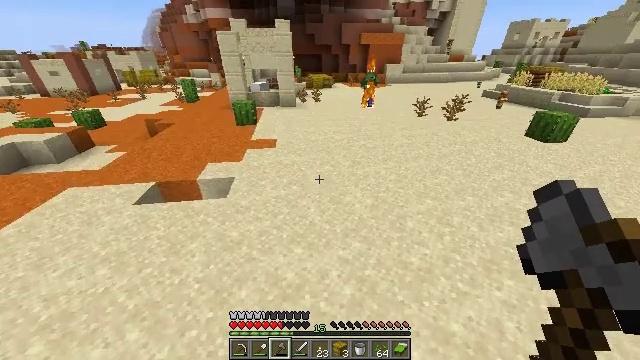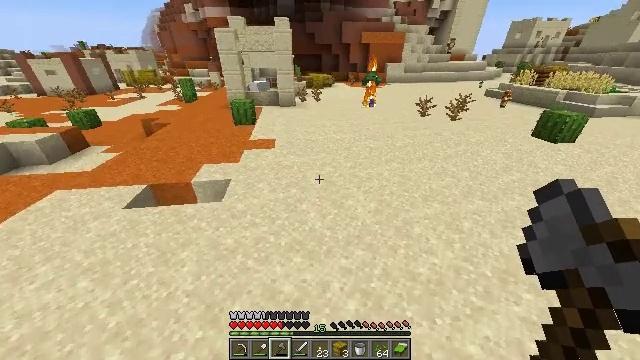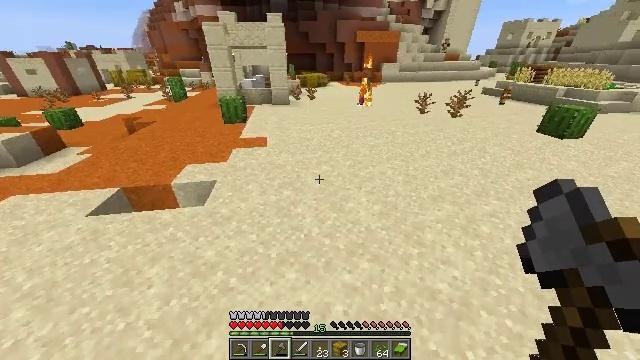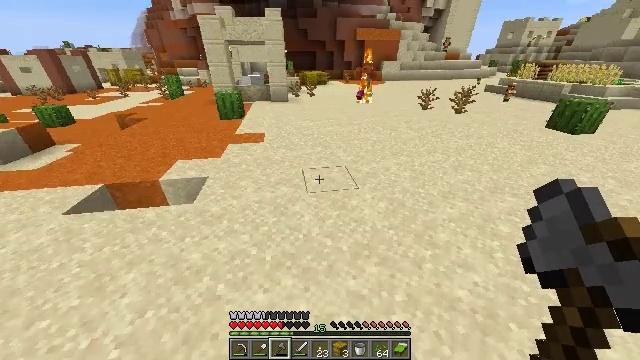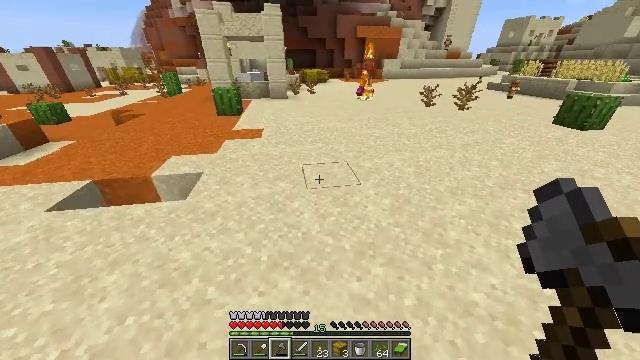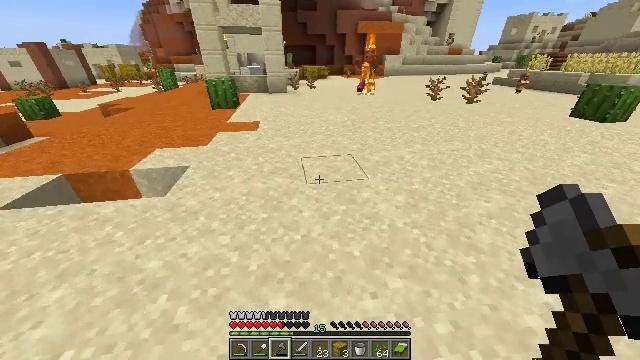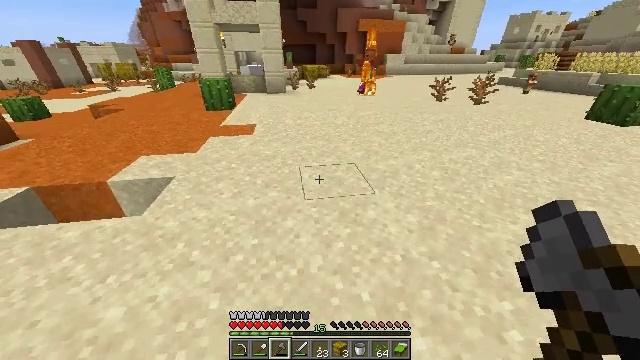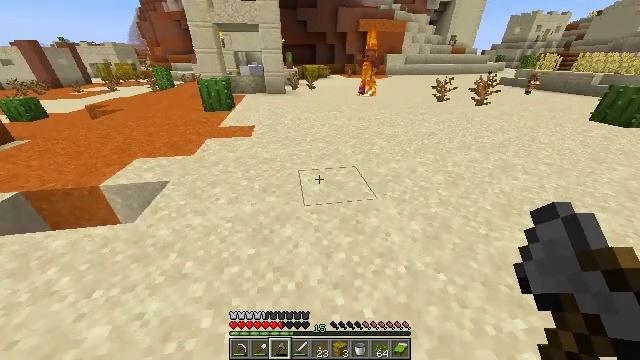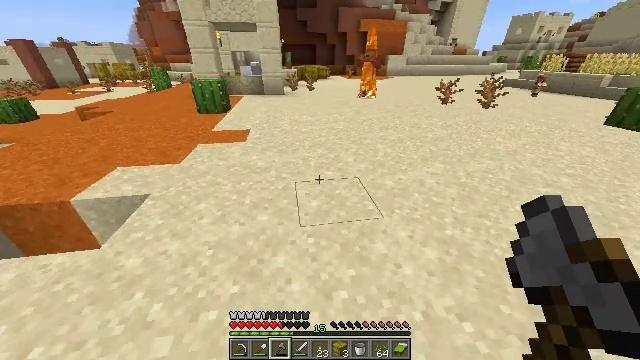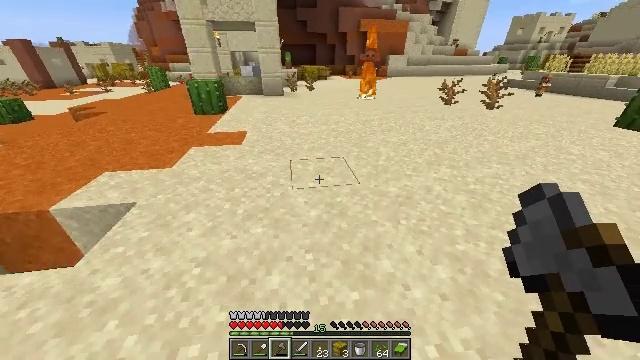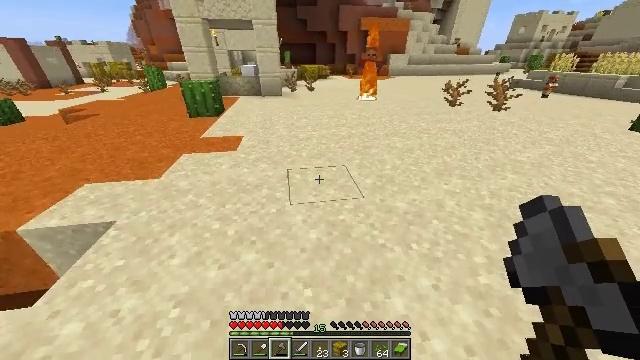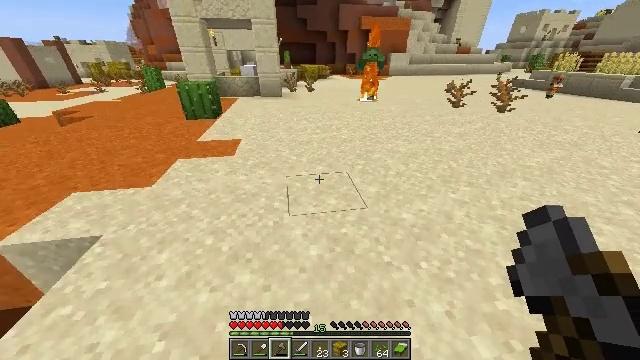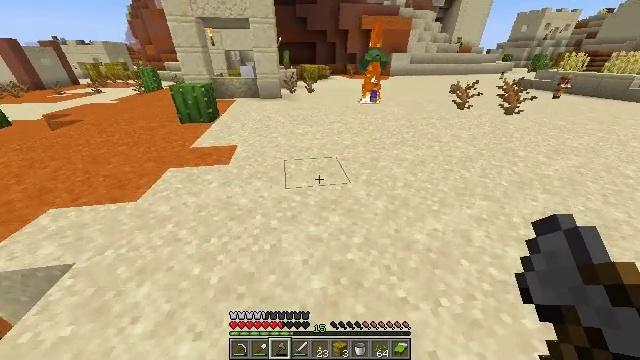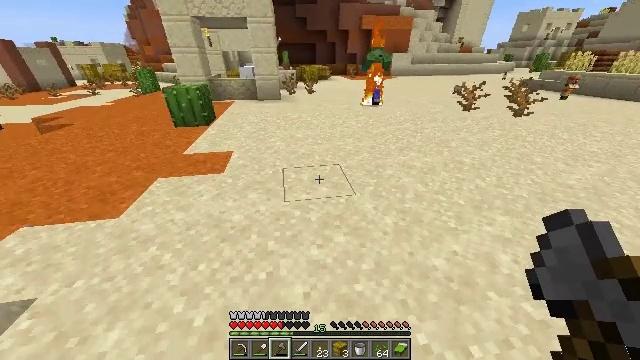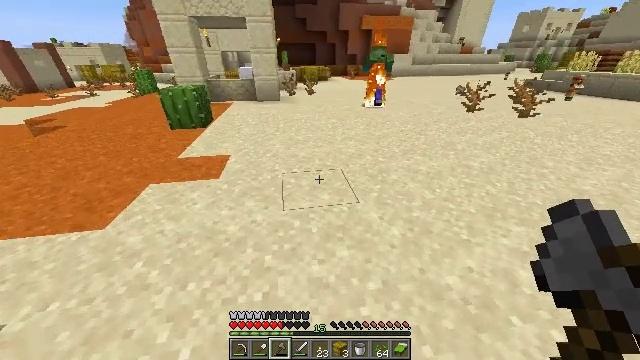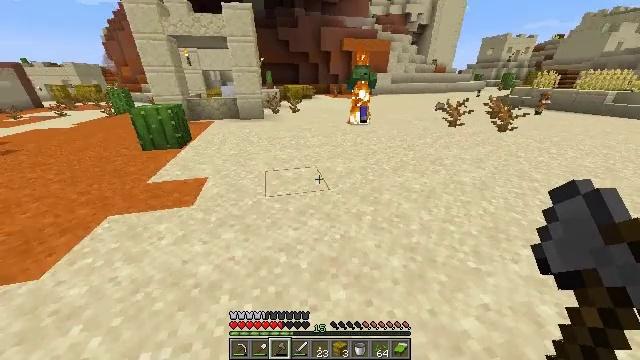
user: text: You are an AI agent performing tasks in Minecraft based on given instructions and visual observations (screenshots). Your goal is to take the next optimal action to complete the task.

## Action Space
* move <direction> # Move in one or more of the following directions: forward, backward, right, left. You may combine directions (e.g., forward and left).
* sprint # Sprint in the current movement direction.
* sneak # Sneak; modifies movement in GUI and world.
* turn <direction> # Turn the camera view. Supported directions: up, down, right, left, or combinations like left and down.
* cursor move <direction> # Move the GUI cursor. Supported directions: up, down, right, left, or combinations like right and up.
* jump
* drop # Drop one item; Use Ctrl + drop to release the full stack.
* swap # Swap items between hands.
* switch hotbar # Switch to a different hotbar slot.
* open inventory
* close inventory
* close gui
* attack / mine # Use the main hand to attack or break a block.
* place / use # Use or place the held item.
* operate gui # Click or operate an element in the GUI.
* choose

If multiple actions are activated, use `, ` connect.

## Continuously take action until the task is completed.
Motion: motion action
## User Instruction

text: Hunt the zombie.
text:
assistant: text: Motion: move forward, sprint
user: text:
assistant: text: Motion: move forward, sprint, turn right
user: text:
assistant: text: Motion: move forward, sprint
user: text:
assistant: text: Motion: move forward, sprint
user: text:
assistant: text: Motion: move forward, sprint
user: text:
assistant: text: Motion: move forward, sprint
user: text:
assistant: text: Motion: move forward, sprint
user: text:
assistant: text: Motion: move forward, sprint
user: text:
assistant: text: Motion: move forward, sprint
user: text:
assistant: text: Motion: move forward
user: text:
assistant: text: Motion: move forward
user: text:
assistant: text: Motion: move forward
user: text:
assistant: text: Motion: move forward
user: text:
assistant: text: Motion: move forward
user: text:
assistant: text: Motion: move forward, turn right and up
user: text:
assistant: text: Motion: move forward, turn right and up
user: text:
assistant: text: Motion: move forward, turn right and up
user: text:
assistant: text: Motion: move forward, turn right and up
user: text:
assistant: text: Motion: move forward, turn right and up
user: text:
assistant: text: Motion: move forward, turn right and up
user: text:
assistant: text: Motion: move forward
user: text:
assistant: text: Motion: move forward
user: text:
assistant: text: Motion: move forward
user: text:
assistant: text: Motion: move forward
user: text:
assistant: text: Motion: move forward
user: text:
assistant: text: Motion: move forward
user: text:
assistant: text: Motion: move forward, turn left
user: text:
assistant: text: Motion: move forward, turn left and up
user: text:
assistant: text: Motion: move forward, turn up
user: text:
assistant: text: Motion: move forward